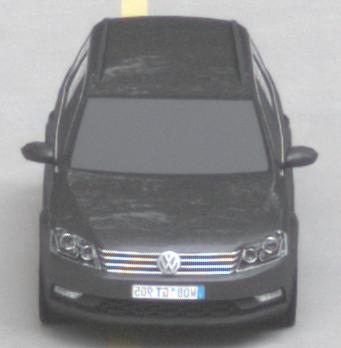
Make: VW
Model: Passat Alltrack 1.8 TSI
Detailed model: Passat (B7) Alltrack
Model produced from: 2012/03
Model produced until: 2013/06
Doors: 5
Color: gray
Road condition: dry road
Daytime: morning or afternoon
Contrast: low contrast